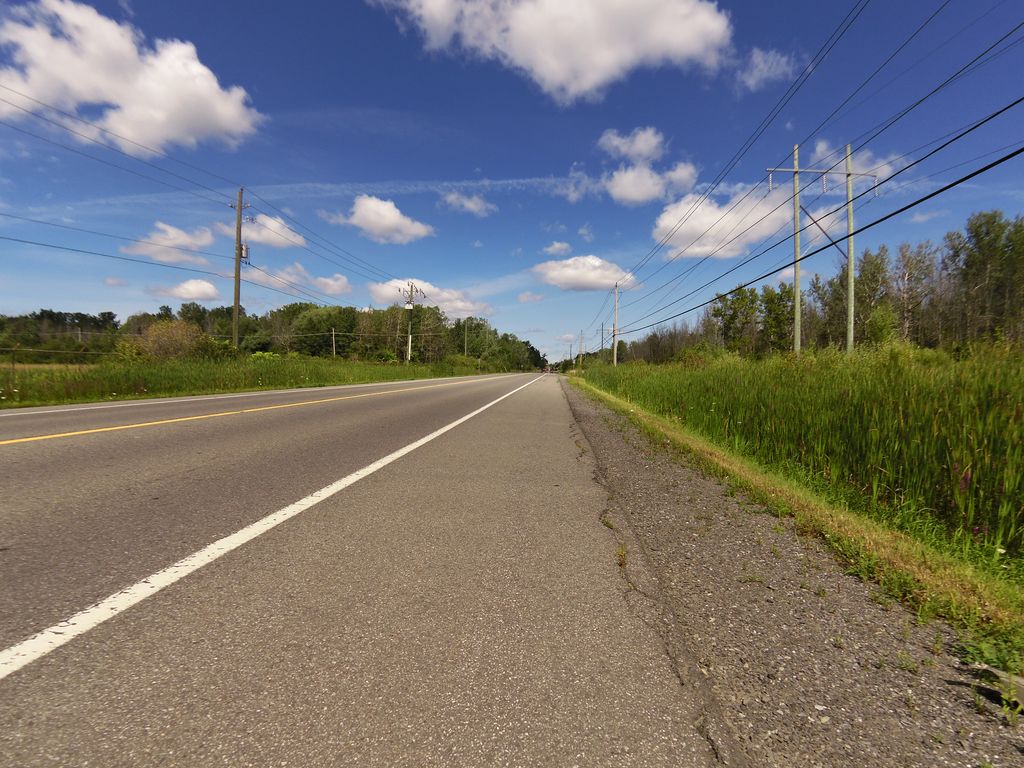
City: ottawa-gatineau